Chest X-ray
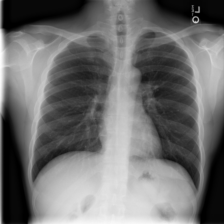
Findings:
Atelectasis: negative
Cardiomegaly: negative
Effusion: negative
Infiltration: negative
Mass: negative
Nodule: negative
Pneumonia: negative
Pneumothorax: negative
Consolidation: negative
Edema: negative
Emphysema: negative
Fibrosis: negative
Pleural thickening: negative
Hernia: negative